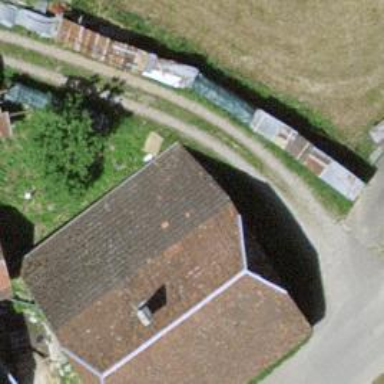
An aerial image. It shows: Garage.